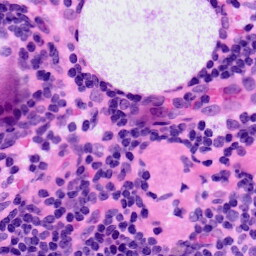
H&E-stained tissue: LymphNode